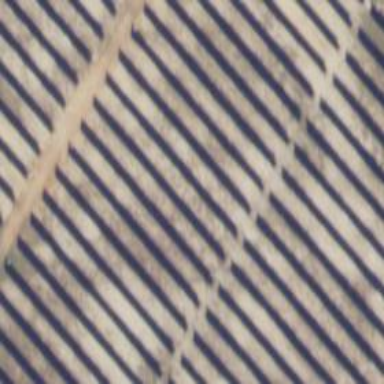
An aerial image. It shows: Solar photovoltaic panel generator.